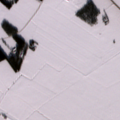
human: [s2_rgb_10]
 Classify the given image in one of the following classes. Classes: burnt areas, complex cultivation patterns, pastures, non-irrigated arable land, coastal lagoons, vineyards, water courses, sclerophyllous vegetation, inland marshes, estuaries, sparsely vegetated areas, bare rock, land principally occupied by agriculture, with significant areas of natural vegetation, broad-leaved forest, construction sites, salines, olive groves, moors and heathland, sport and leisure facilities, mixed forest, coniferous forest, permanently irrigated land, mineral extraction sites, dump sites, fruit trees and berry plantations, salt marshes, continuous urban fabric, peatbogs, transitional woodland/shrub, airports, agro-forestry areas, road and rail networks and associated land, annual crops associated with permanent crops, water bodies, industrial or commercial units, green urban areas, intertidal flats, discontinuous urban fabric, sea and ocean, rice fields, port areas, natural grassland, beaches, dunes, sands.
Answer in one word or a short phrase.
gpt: non-irrigated arable land, coniferous forest, water courses